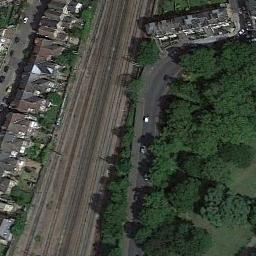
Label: railway